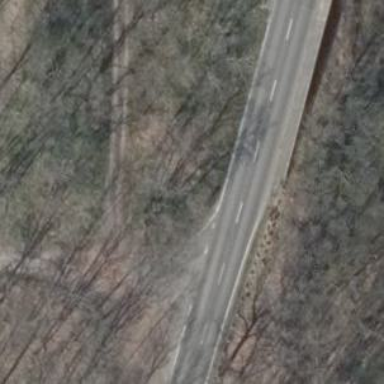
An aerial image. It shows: Secondary road with asphalt surface.